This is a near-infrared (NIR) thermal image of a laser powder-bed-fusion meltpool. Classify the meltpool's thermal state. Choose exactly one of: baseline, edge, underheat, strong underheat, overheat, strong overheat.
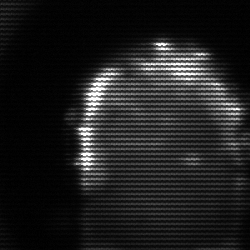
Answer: baseline